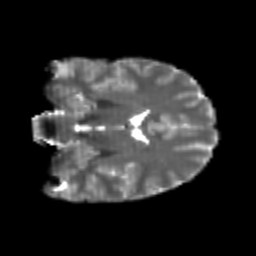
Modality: T2w
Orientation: coronal
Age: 21
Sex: male
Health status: healthy
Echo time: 0.074 s